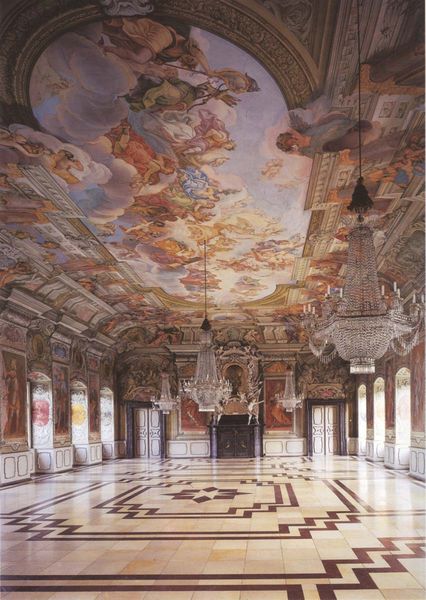
Titel: Kaisersaal
Künstler: Melchior Steidl
Standort: Bamberg, Neue Residenz (EU - D - B)
Schlagwörter: gott, himmel, weiß, braun, bunt, fenster, lampen, licht, marmor, gebäude, malerei, muster, barock, decke, engel, perspektive, türen, saal, ornamente, wandmalerei, kronleuchter, leuchter, lüster, halle, foto, eingang, fliesen, jesus, schloß, rundbögen, fresken, deckengemälde, fresko, marmorboden, putten, holztür, nischen, deckenmalerei, festsaal, deckenfresko, kristallleuchter, fensternischen